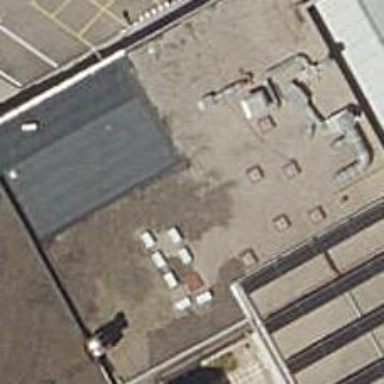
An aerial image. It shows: Cafe.